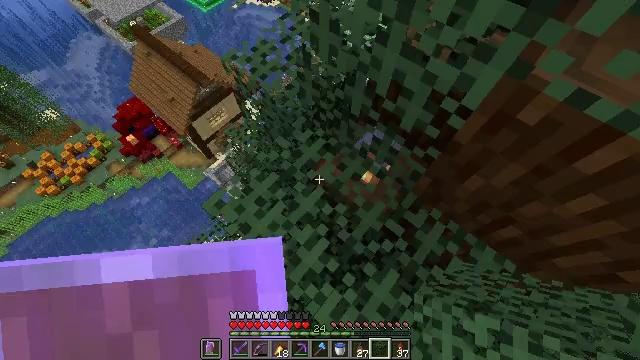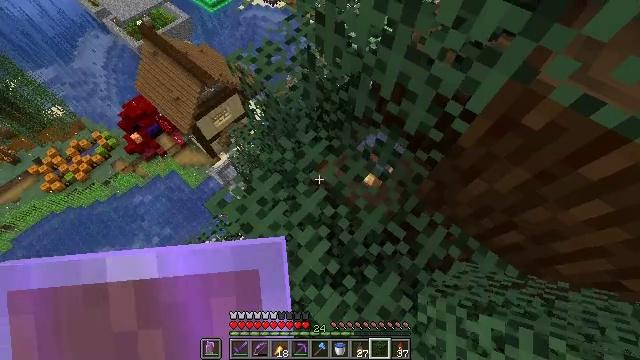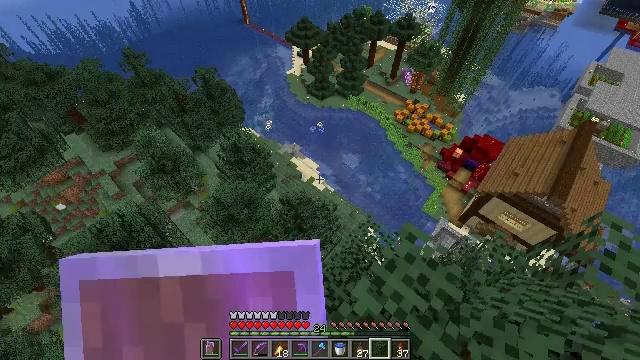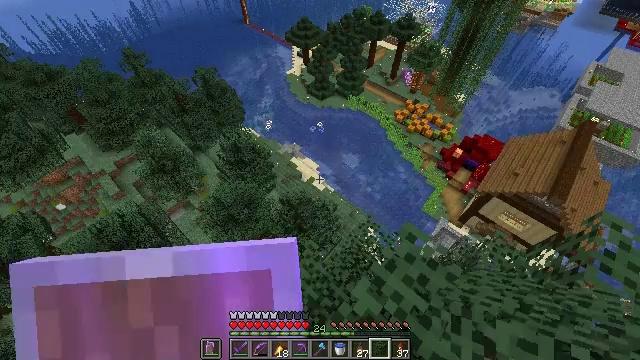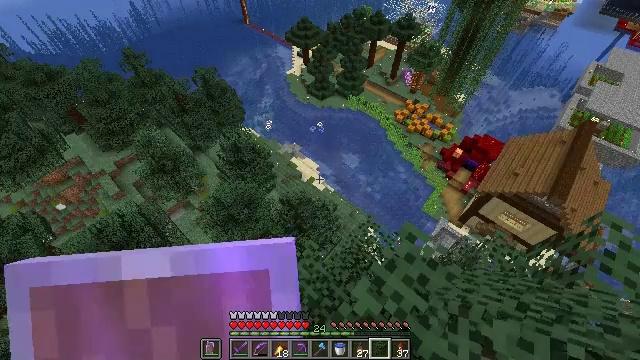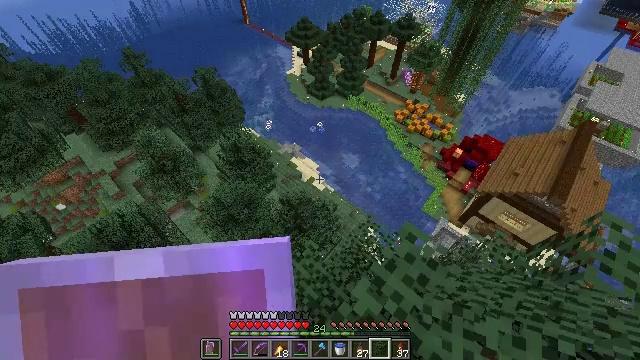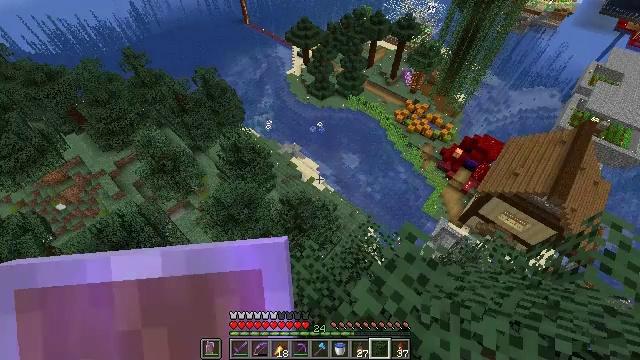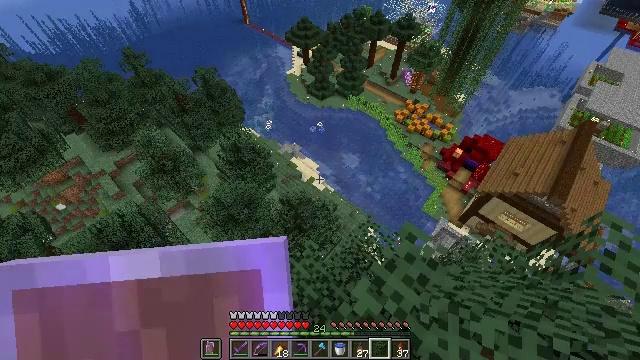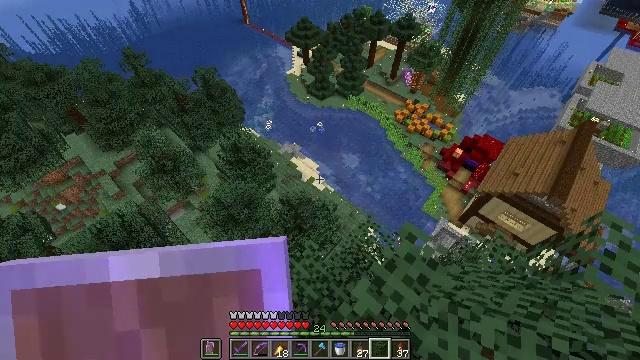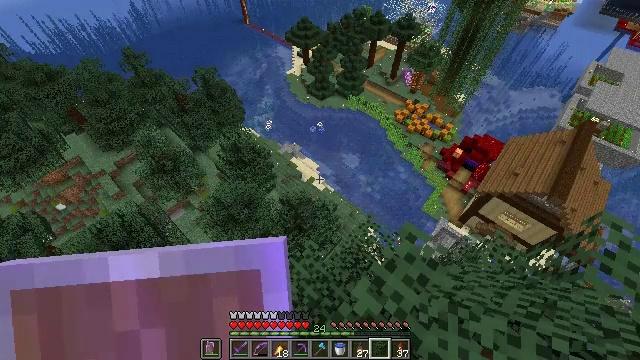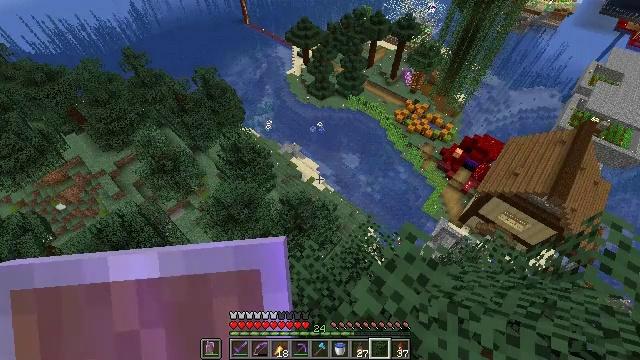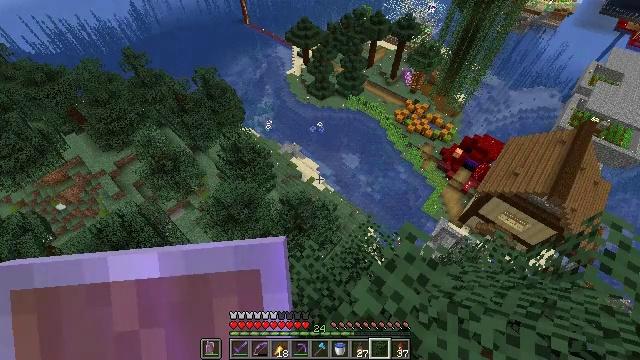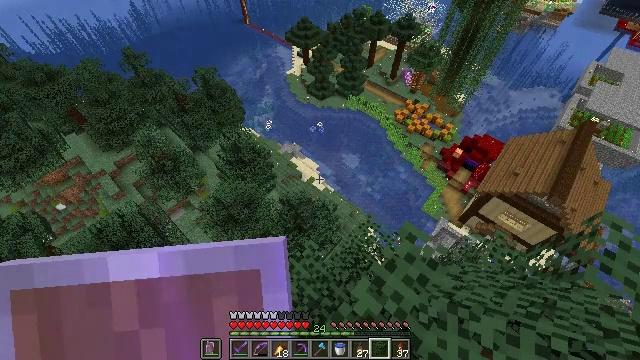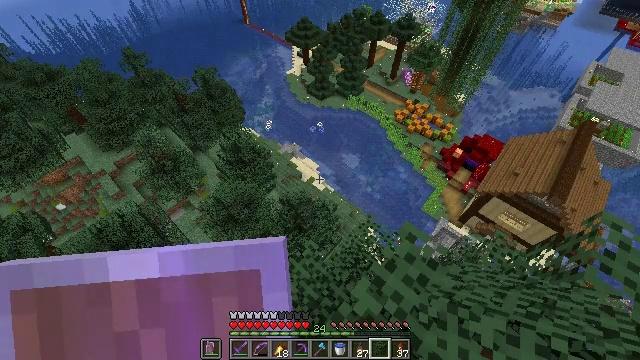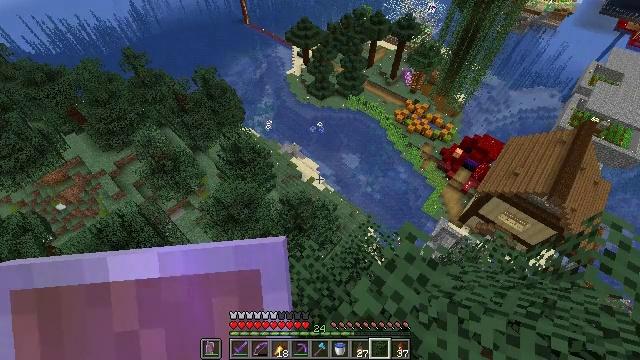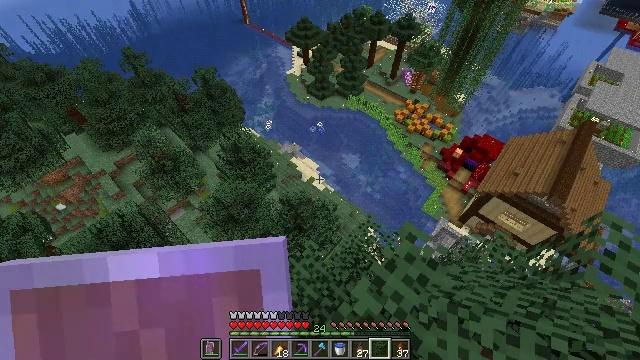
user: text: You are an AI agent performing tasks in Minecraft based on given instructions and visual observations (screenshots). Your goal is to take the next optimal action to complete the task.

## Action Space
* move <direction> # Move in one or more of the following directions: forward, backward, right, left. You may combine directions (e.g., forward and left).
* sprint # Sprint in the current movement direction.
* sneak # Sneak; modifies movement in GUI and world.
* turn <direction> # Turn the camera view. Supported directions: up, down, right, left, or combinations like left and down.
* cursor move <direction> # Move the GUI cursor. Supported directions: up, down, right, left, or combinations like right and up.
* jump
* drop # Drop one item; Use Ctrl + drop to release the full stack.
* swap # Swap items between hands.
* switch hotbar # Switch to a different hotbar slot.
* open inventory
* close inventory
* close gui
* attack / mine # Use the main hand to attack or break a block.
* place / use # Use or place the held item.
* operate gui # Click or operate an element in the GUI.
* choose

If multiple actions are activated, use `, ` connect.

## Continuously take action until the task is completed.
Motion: motion action
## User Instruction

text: Remove spruce leaves from the inventory.
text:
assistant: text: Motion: no_op
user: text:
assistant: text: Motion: turn left and up
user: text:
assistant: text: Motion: no_op
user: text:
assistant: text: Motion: no_op
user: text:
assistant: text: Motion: no_op
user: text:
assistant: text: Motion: no_op
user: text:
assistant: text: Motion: no_op
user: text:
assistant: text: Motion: no_op
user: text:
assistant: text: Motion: no_op
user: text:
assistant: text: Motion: no_op
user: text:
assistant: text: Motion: no_op
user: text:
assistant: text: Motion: no_op
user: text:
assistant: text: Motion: no_op
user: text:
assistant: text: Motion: no_op
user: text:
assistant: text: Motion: no_op
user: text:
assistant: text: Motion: no_op
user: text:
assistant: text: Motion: no_op
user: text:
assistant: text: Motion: no_op
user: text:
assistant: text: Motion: no_op
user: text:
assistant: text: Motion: no_op
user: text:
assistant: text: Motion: no_op
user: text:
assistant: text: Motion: no_op
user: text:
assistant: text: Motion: no_op
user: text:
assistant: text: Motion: no_op
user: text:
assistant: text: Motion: turn right
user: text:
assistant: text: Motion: turn right and down
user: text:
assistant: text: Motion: turn right and down
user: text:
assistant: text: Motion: no_op
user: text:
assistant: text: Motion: no_op
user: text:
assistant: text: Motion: no_op